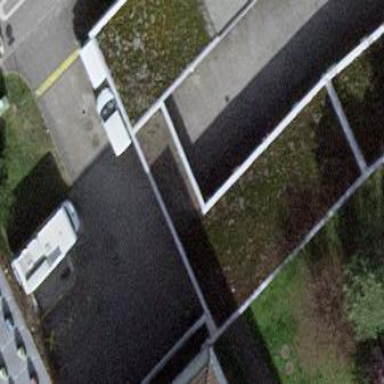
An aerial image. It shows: View of roof of building.